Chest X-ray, AP view. Patient: 30 years old, sex F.
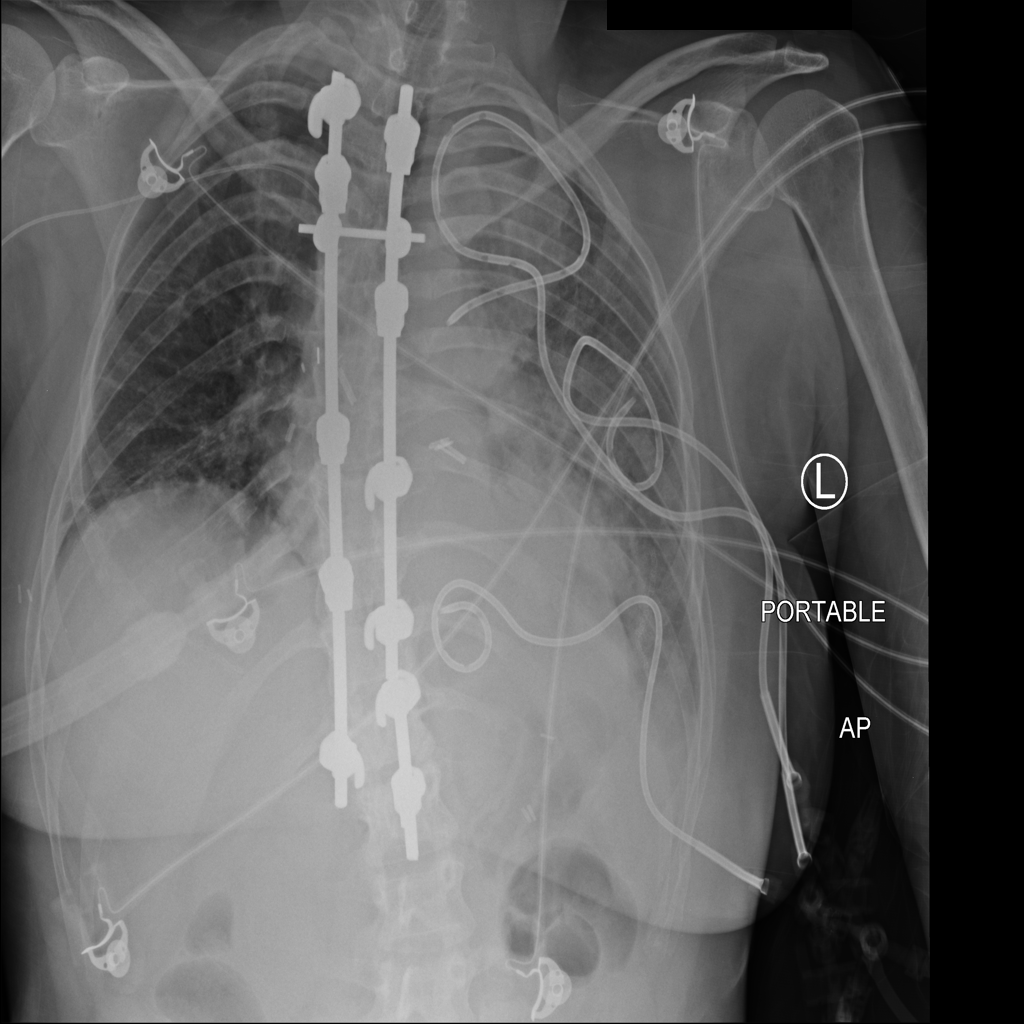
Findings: No Finding